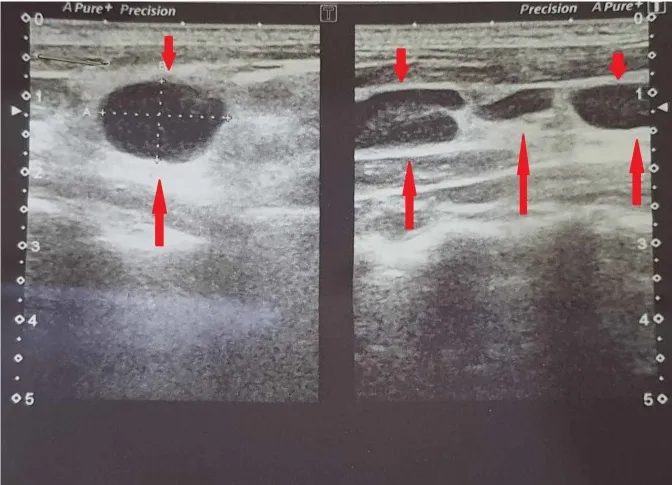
Ultrasound of neck showing enlarged supraclavicular and cervical and lymph nodes (Left side).
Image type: radiology (ultrasound)